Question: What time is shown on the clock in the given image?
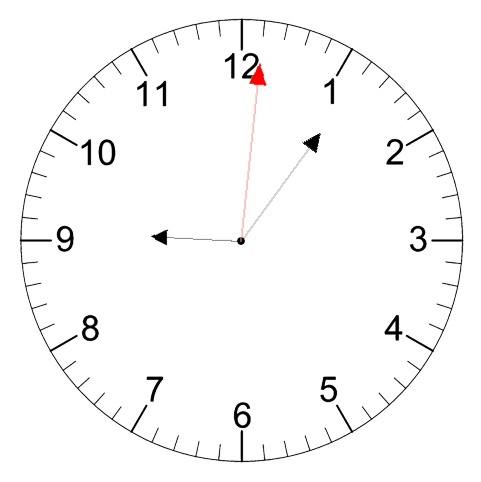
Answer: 09:06:01